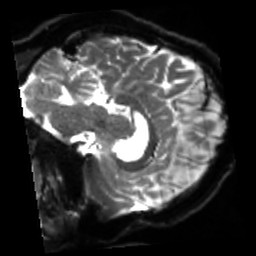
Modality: sbref
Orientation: sagittal
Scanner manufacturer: siemens
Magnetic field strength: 3 T
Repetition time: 4 s
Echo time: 0.0594 s